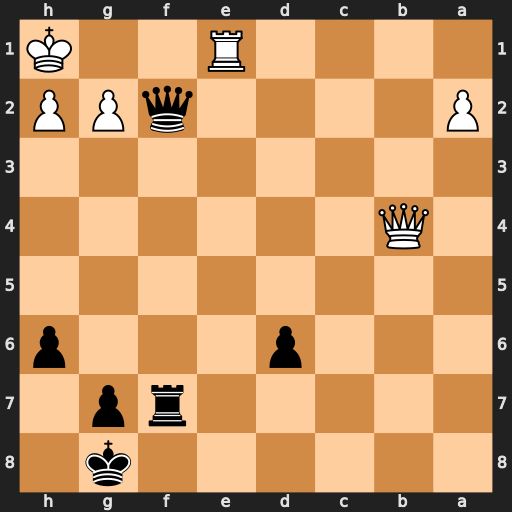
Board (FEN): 6k1/5rp1/3p3p/8/1Q6/8/P4qPP/4R2K
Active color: b
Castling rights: -
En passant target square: -
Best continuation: Qf1+ Rxf1 Rxf1#